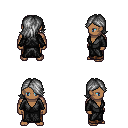
a pixel art fantasy rpg character, male body template, human, dark skin, gray robe, robe skirt, gray swoop hairstyle, four views (front, back, left, right), 2x2 character sprite sheet, small pixel art, hard edges, no anti-aliasing